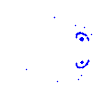
Particle: kaon